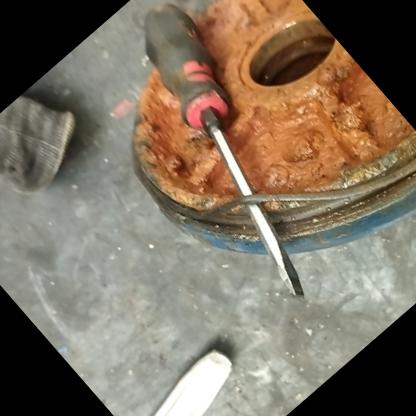
Klasa: inne